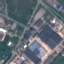
Land use / land cover: Industrial